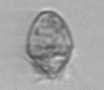
Label: Ciliophora